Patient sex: M
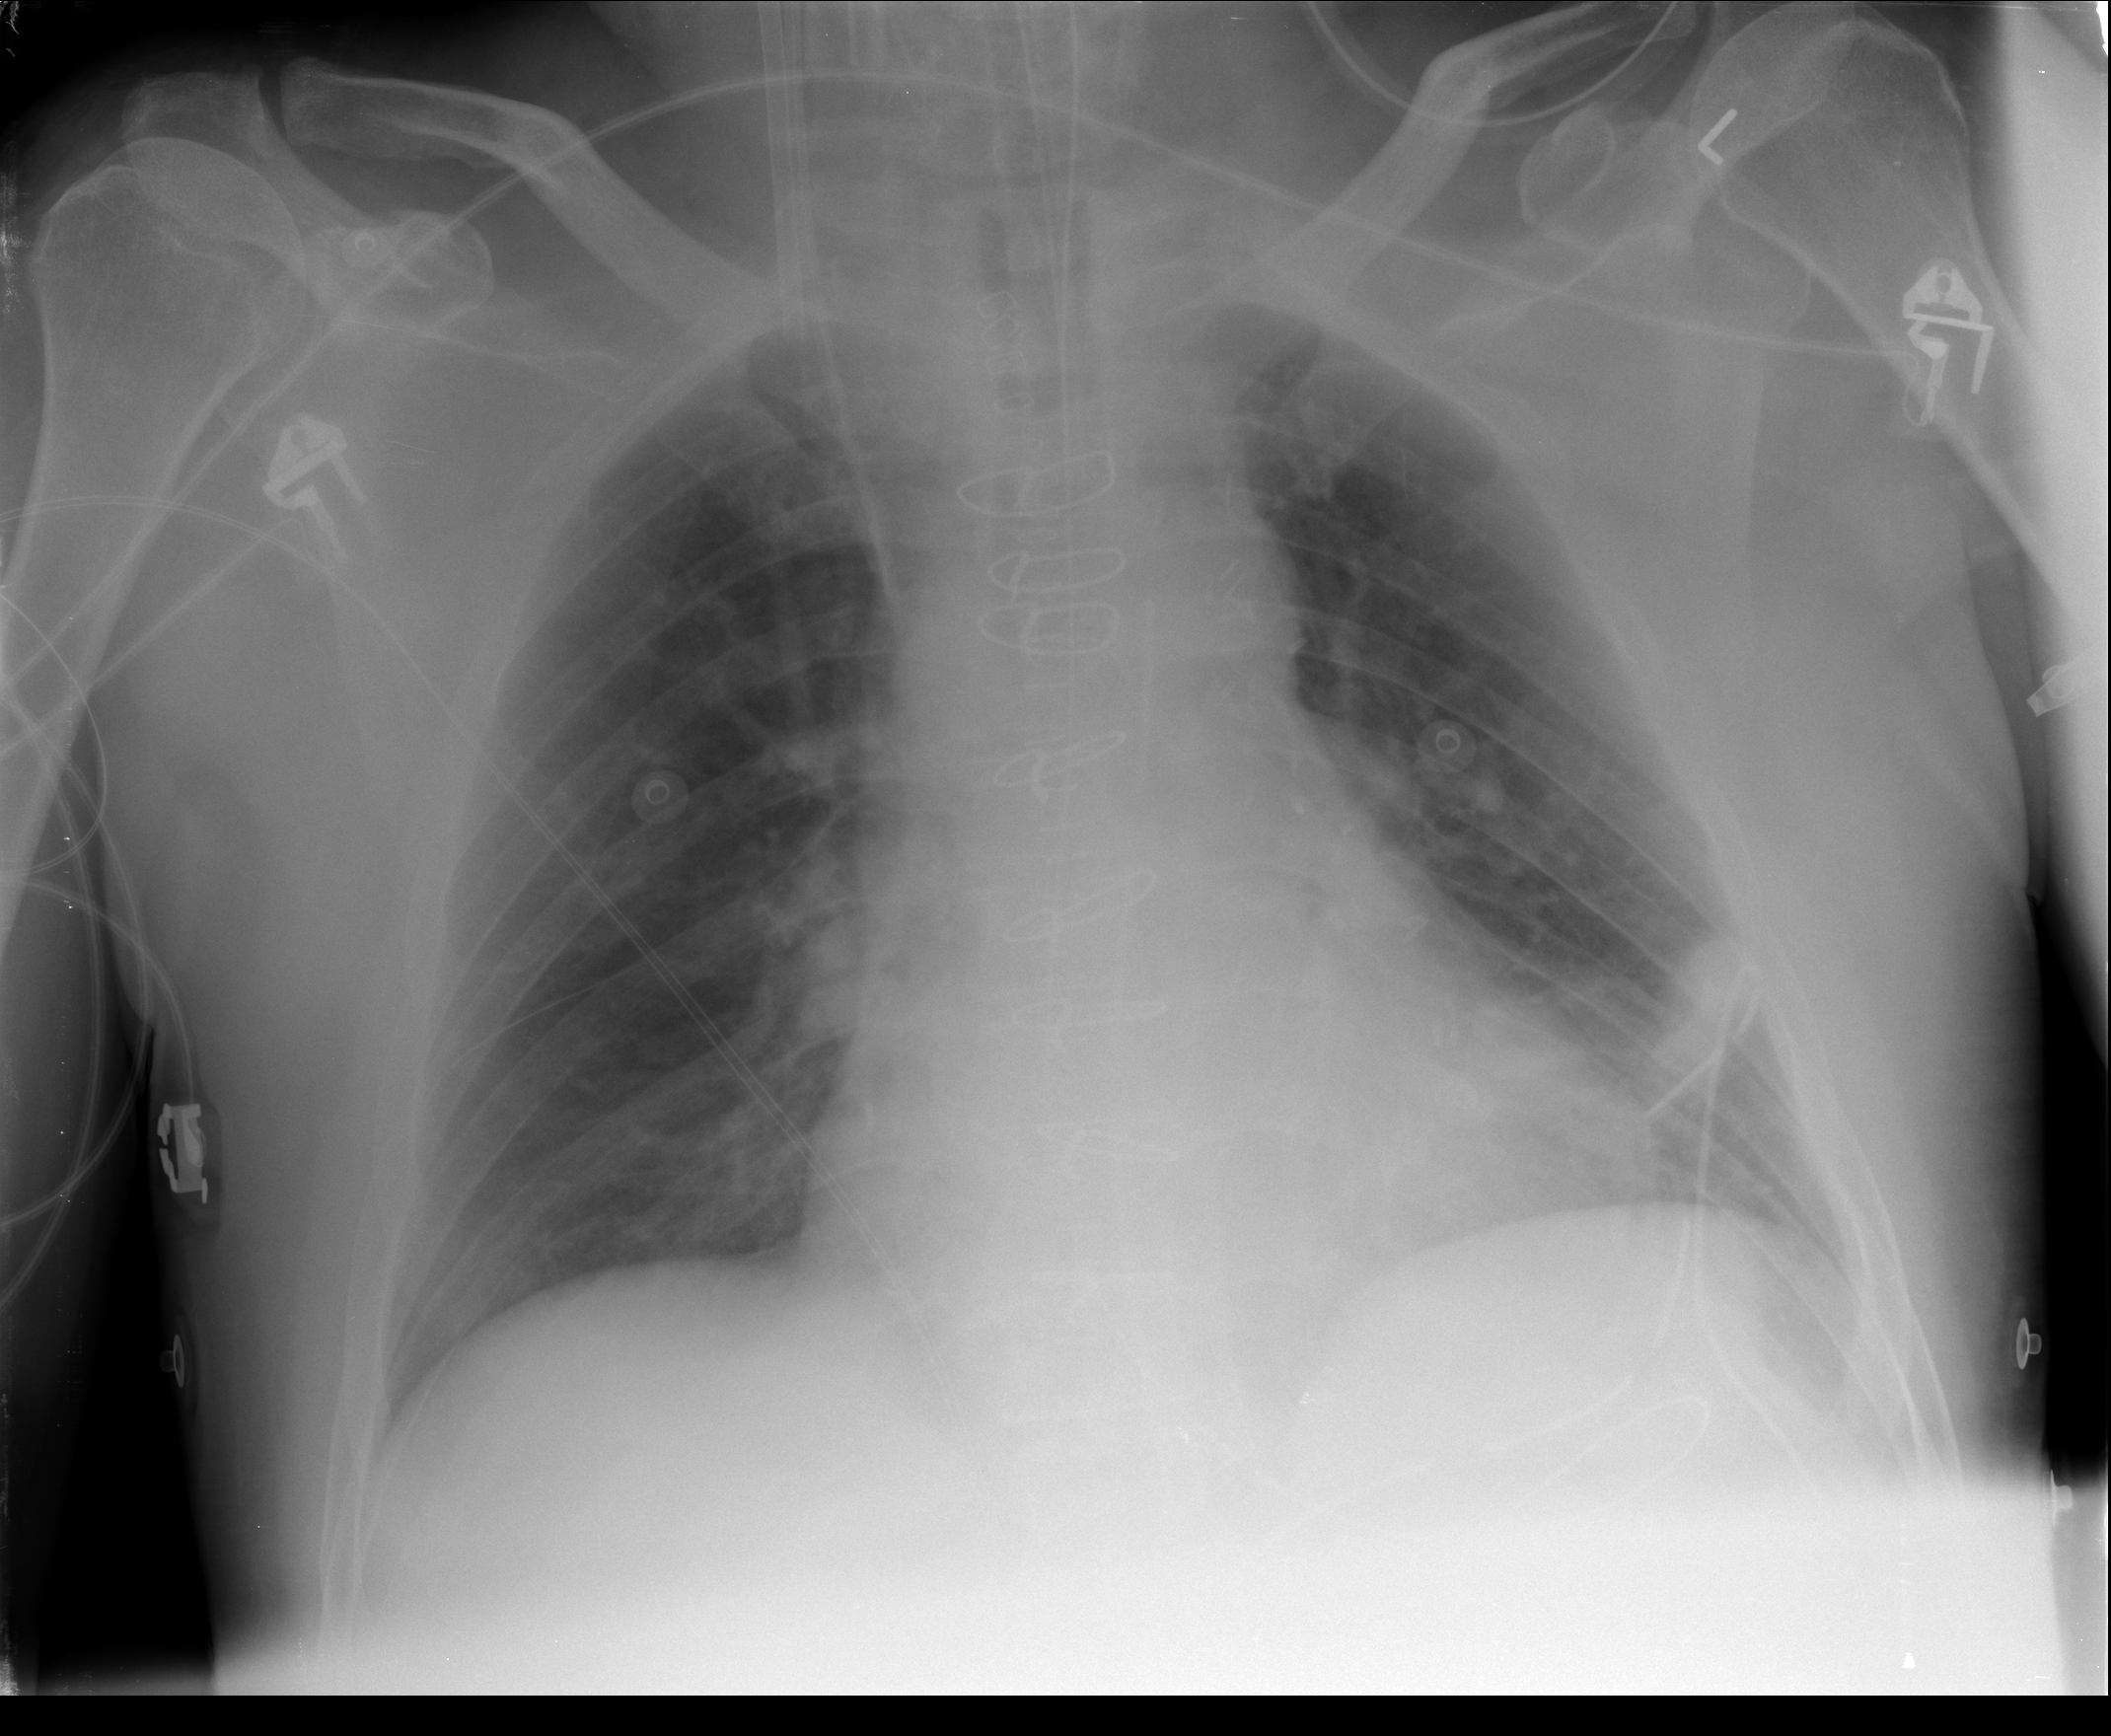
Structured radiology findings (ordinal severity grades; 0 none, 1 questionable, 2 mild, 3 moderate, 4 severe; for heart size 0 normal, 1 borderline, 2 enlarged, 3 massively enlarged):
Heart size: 2
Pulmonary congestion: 2
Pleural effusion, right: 0
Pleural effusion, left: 0
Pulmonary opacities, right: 0
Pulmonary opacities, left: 0
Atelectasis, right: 2
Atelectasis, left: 2